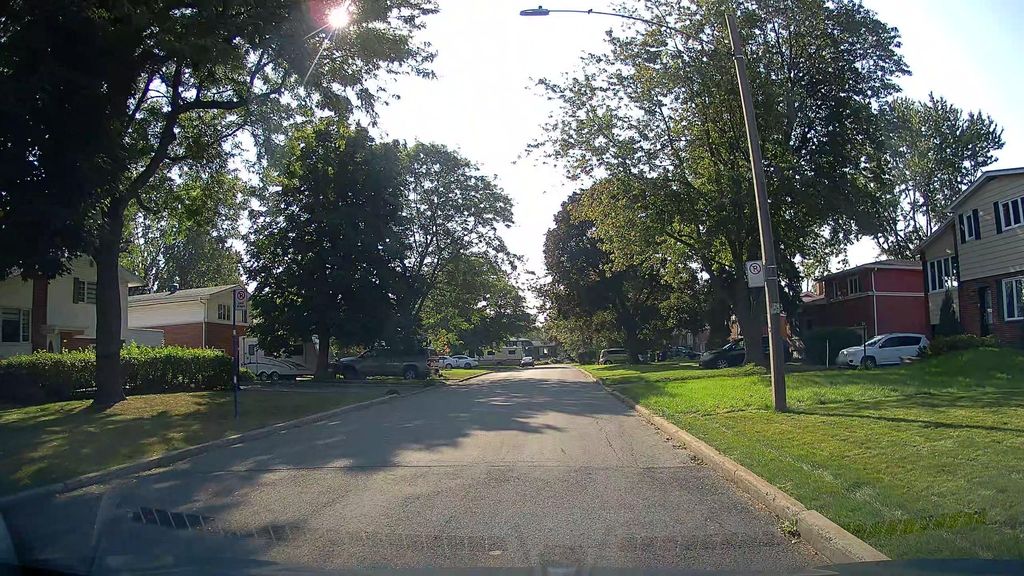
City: montreal